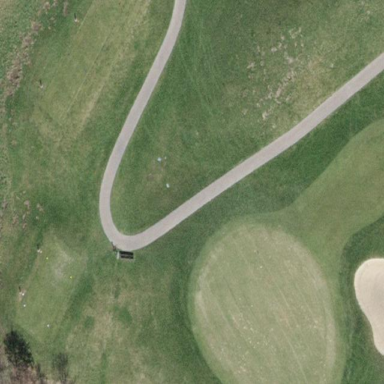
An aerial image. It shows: Green golf area with grass land use.